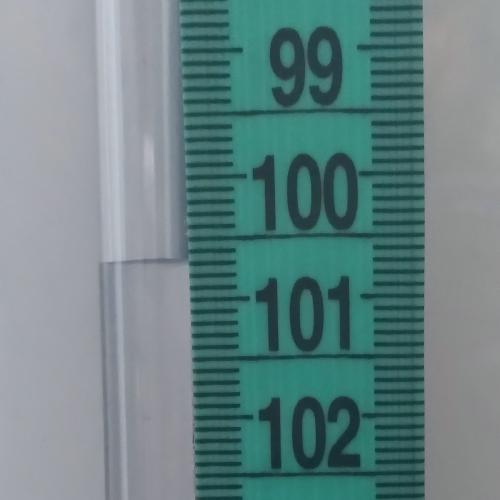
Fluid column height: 100.7 cm